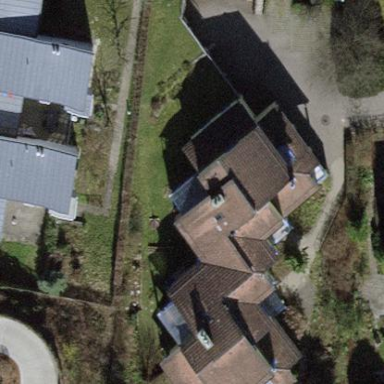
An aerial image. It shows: Building with tile roof.